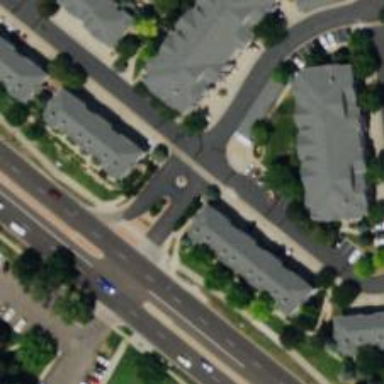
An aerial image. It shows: Living street.